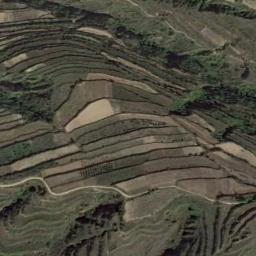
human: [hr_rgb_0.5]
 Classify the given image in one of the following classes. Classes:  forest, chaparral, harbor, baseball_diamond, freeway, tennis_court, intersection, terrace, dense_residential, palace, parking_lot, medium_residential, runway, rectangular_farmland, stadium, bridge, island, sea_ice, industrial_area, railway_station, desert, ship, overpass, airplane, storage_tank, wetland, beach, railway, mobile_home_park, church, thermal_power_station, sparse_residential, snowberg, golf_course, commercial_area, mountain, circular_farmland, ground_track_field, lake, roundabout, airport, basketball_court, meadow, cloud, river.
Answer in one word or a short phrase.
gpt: terrace